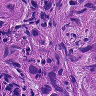
Metastatic tissue present: yes